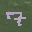
Label: 7